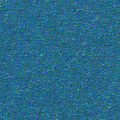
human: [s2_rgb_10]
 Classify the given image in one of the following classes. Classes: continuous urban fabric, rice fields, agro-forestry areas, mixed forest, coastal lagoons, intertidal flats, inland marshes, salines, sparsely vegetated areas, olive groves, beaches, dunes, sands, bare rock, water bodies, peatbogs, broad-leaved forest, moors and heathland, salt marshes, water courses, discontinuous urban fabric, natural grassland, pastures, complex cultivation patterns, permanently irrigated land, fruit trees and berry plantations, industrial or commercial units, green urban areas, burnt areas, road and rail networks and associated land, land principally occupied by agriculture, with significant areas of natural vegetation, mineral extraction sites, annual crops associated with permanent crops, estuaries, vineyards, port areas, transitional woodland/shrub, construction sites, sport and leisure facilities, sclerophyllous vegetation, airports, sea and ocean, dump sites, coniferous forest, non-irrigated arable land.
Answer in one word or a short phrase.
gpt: sea and ocean